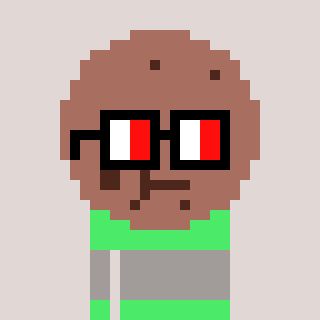
a pixel art character with square glasses with black frames and red eyes, a cookie-shaped head and a teal-colored body on a warm background